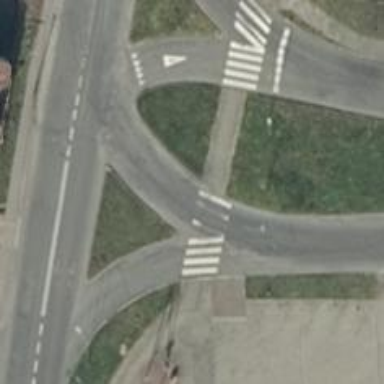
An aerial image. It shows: Zebra crossing on the road.